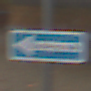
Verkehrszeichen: EinbahnstrasseLinksweisend
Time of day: MorningAfternoon
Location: Outdoor (Urban)
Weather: Overcast
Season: NotSpecified
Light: Natural